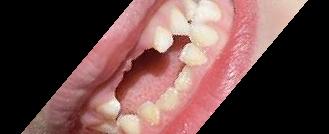
Condition: hypodontia